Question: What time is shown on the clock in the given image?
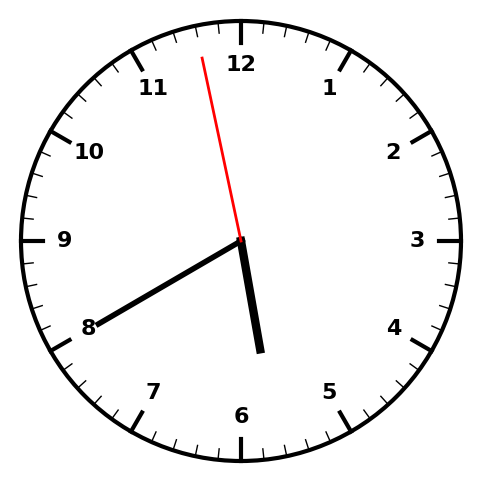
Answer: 05:39:58